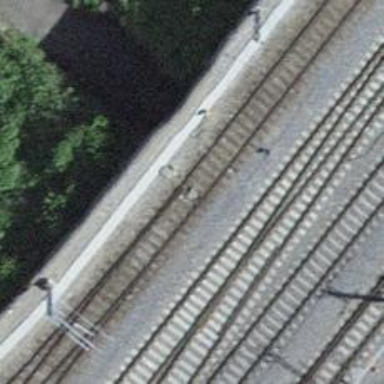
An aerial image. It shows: Railway switch.